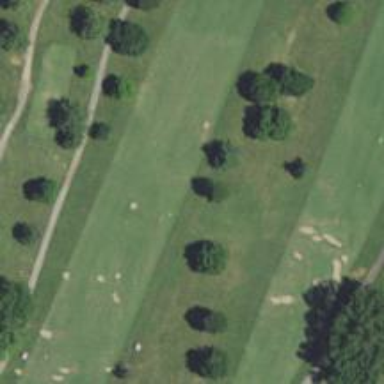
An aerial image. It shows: Golf hole.